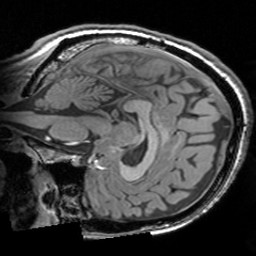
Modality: T1w
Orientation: sagittal
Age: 30
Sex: female
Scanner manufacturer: siemens
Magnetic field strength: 3 T
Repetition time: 1.63 s
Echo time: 0.00311 s